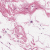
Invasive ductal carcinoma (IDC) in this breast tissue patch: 0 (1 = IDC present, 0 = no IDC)